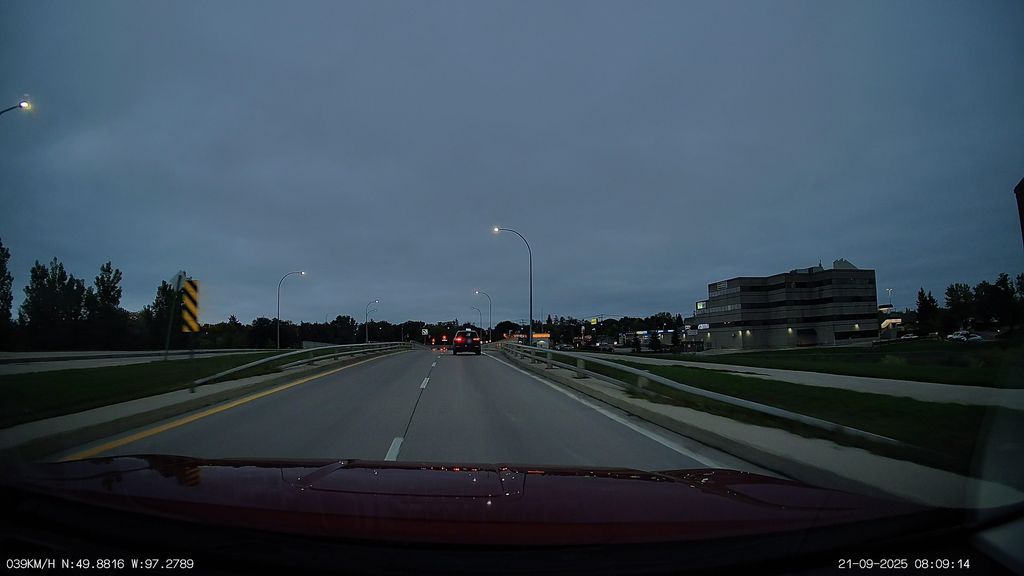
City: winnipeg